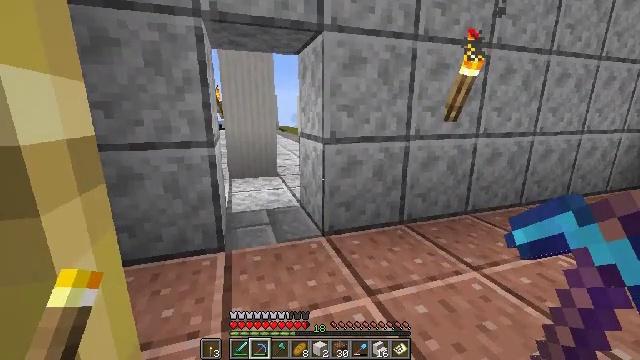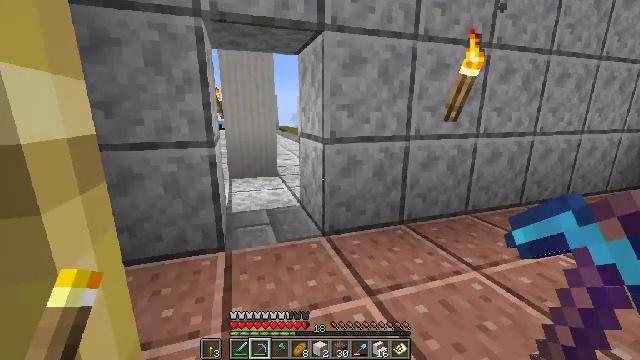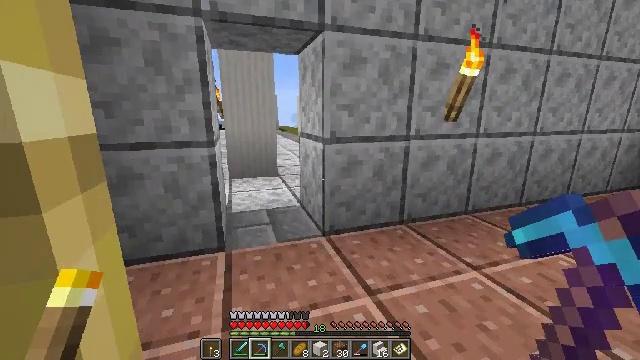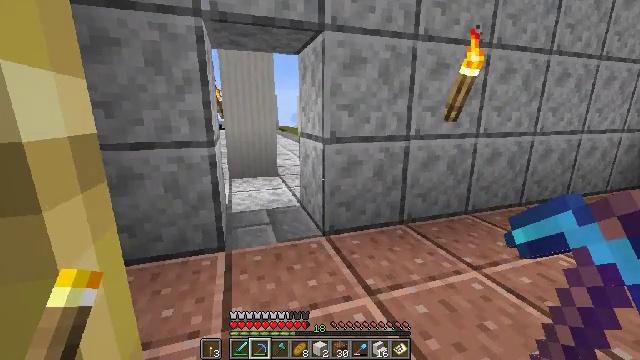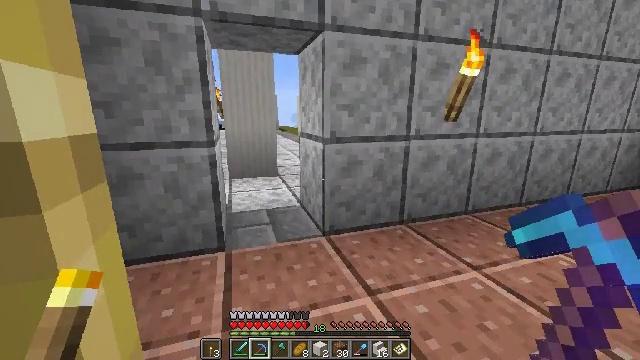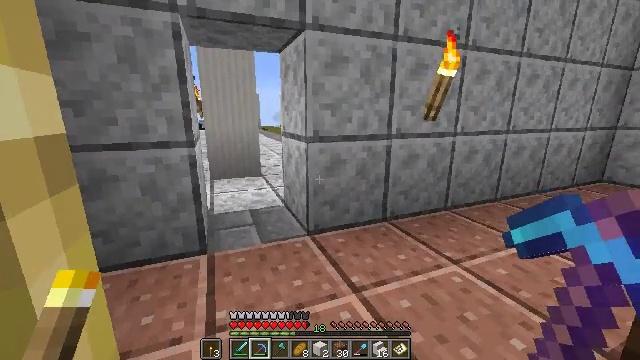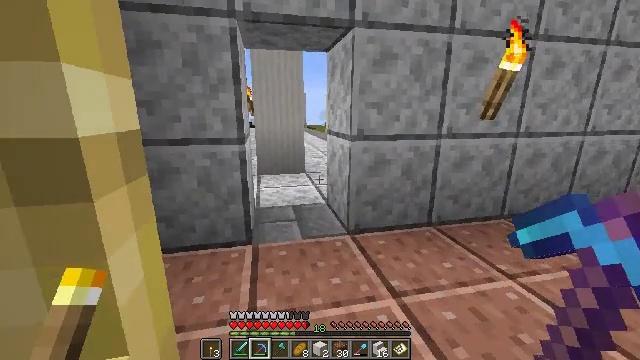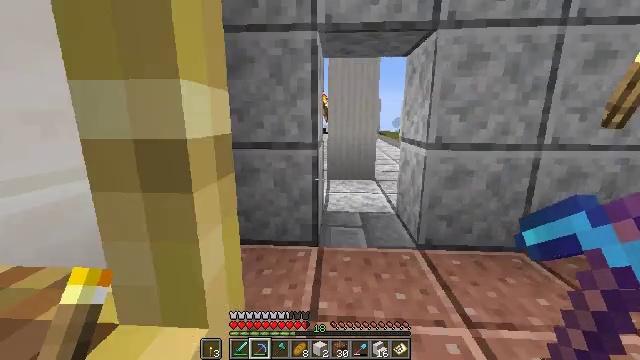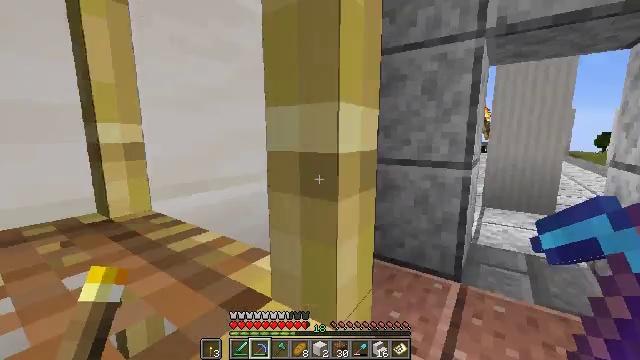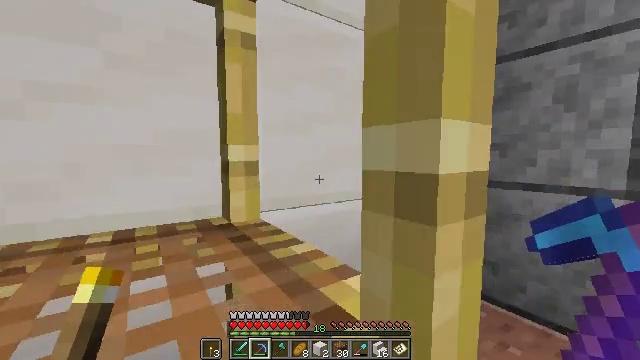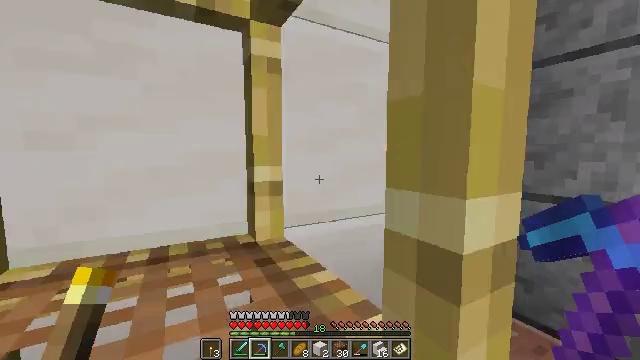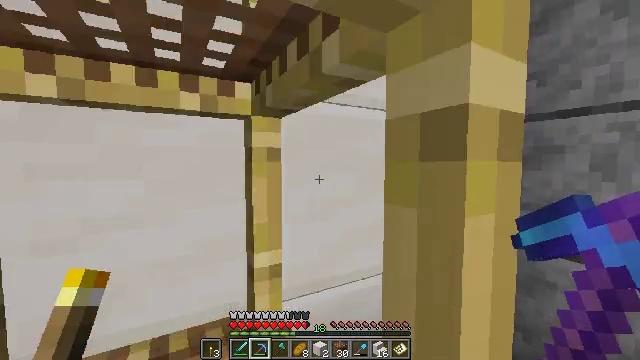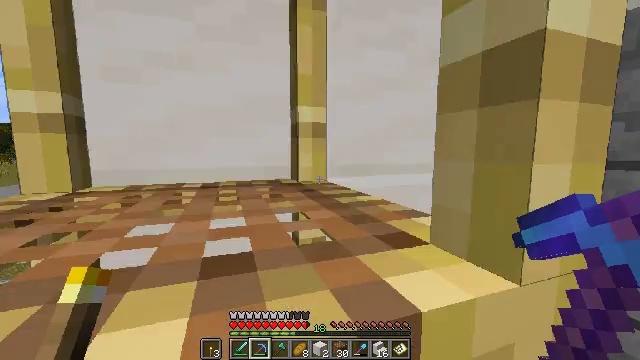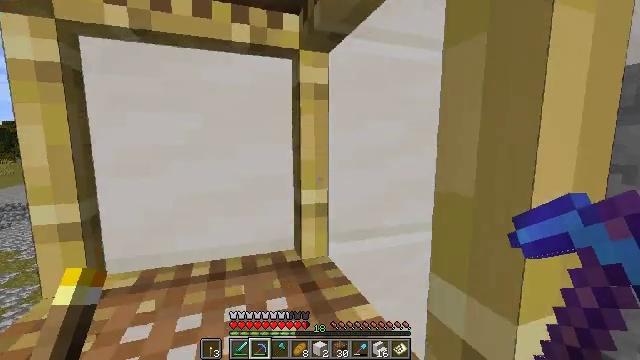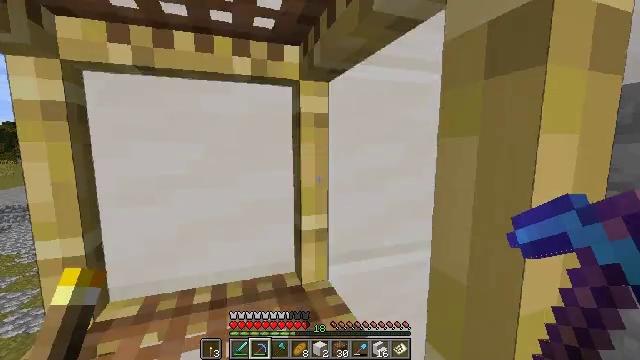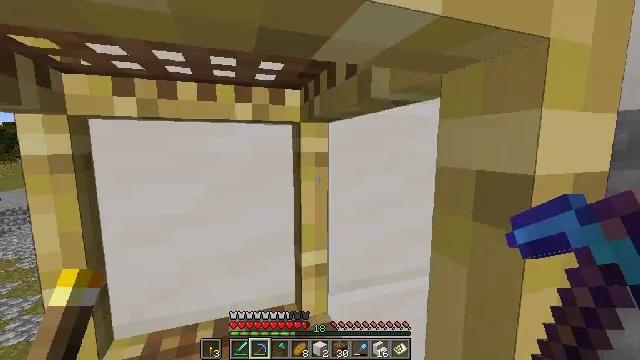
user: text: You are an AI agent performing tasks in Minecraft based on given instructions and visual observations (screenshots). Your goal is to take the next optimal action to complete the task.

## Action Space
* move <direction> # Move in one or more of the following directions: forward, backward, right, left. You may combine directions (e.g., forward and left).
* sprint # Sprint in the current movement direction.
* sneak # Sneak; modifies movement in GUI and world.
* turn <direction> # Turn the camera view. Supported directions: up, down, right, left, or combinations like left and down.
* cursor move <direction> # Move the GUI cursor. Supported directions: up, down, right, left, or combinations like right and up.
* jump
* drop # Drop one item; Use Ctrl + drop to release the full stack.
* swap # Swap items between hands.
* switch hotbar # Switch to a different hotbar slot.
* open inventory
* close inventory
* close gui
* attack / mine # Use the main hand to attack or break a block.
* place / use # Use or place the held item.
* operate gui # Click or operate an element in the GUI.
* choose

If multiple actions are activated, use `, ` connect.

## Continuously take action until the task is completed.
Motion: motion action
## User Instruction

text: Destroy the quartz stairs to collect them.
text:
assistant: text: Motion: sneak
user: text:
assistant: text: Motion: sneak
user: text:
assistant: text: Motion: sneak
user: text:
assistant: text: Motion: sneak
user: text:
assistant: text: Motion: sneak, turn right
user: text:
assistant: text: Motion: sneak, turn left
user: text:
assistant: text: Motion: sneak, turn left and up
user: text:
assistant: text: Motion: sneak, turn left and up
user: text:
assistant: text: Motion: turn left and up
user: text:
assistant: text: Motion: turn left
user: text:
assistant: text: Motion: turn up, jump
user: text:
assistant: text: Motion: turn left and down, jump
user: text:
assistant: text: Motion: jump
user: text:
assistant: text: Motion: jump
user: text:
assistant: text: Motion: jump
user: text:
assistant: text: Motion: jump
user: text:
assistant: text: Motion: jump
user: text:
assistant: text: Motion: jump
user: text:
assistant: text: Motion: jump
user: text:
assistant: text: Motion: jump
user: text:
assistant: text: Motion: turn up, jump
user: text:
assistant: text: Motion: turn up, jump
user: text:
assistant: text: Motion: turn up, jump
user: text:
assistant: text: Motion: jump
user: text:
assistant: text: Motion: turn up, jump
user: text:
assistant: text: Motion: turn left and up, jump
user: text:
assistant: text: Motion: turn left and up, jump
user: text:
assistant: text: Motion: turn left and up, jump
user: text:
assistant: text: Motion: turn up, jump
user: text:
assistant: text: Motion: jump